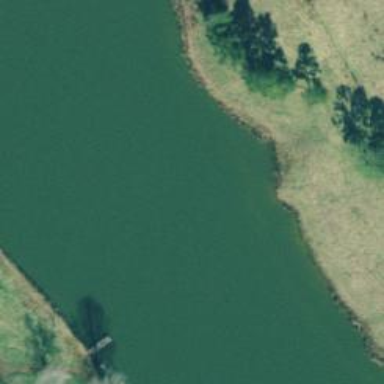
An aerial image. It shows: Reservoir.